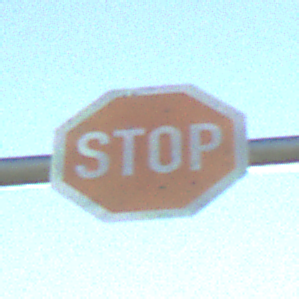
Verkehrszeichen: Stop
Umgebung: Outdoor, Nature
Tageszeit: MorningAfternoon
Wetter: Clear
Licht: Natural
Jahreszeit: Autumn
Kontrast: HighContrast